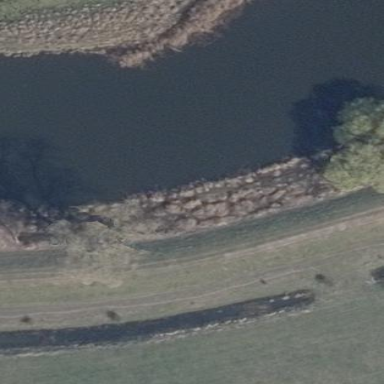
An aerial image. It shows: Reedbed in wetland area.